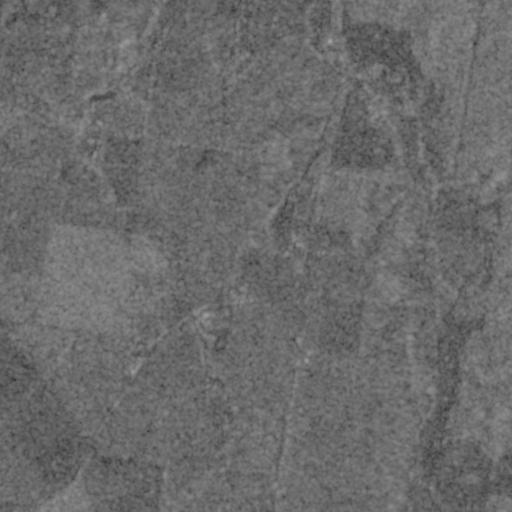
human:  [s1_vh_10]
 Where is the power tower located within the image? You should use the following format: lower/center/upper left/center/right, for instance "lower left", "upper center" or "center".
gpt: The power tower is located in the right of the image.
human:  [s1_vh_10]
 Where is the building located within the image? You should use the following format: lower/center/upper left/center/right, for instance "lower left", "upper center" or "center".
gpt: There is no building in the image.

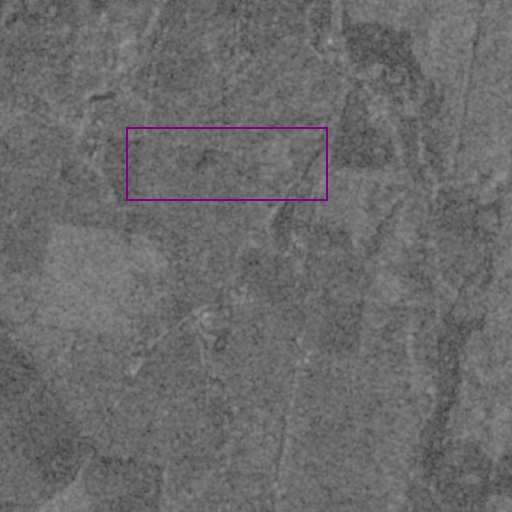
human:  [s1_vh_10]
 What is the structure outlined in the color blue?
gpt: There is no blue outline.
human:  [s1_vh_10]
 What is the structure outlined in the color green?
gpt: There is no structure outlined in green.